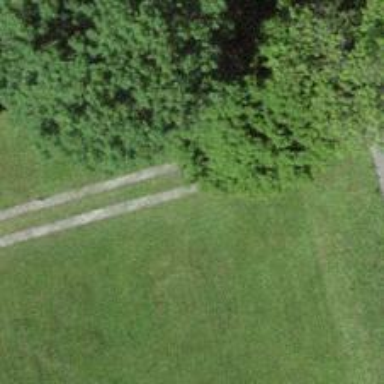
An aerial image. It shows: Unpaved driveway used as service road.